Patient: sex M, age 48
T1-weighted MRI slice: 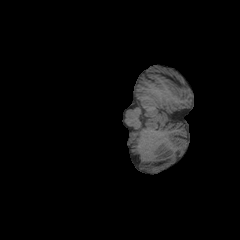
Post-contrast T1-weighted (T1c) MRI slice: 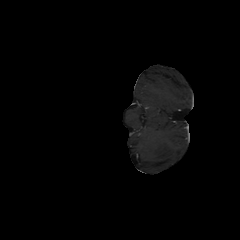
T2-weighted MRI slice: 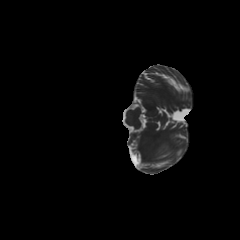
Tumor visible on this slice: no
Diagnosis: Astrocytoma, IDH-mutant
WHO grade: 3